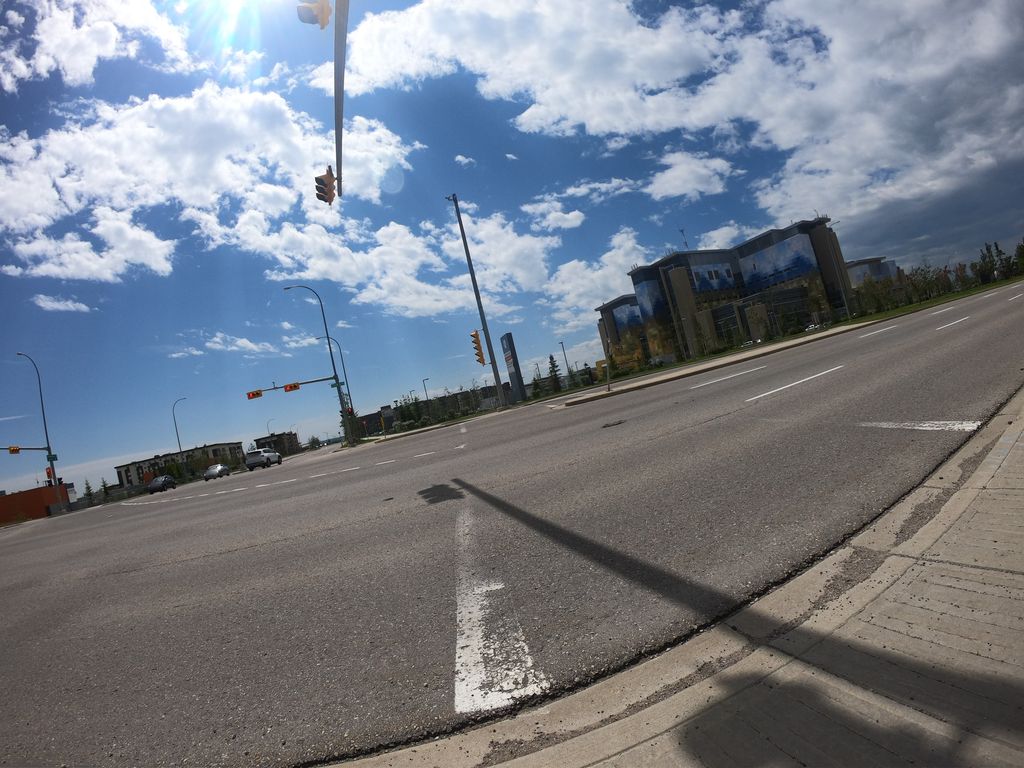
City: calgary